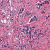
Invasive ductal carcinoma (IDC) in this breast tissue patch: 1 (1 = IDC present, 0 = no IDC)